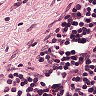
Metastatic tissue present: no